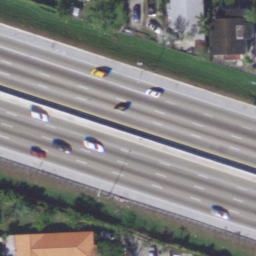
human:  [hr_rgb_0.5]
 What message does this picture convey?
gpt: freeway